Question: I've finished a beginner's tutorial on django-project and now I am trying to go further.
So, I want to add an ability to add images to polls. To do that, I need to add 'django.template.context_processors.media' to context_prosessors and create MEDIA_ROOT.
So i did
'''
BASE_DIR = os.path.dirname(os.path.dirname(os.path.abspath(__file__)))
print(str(BASE_DIR))
MEDIA_URL = '/media/'
MEDIA_ROOT = os.path.join(BASE_DIR, MEDIA_URL)
print(str(MEDIA_ROOT))
'''
But when I run the django-server I see the following results of the print functions:

What am I doing wrong? And why do I see the results of the print functions twice?
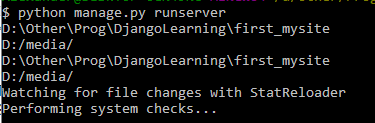
Answer: Change:
'''
MEDIA_URL = '/media/'
'''
To:
'''
MEDIA_URL = 'media/'
'''
---
Study this example to know what is happening:
'''
import os
print(os.path.join('a', 'b/')) # prints "a/b/"
print(os.path.join('a', '/b/')) # prints "/b/"
'''